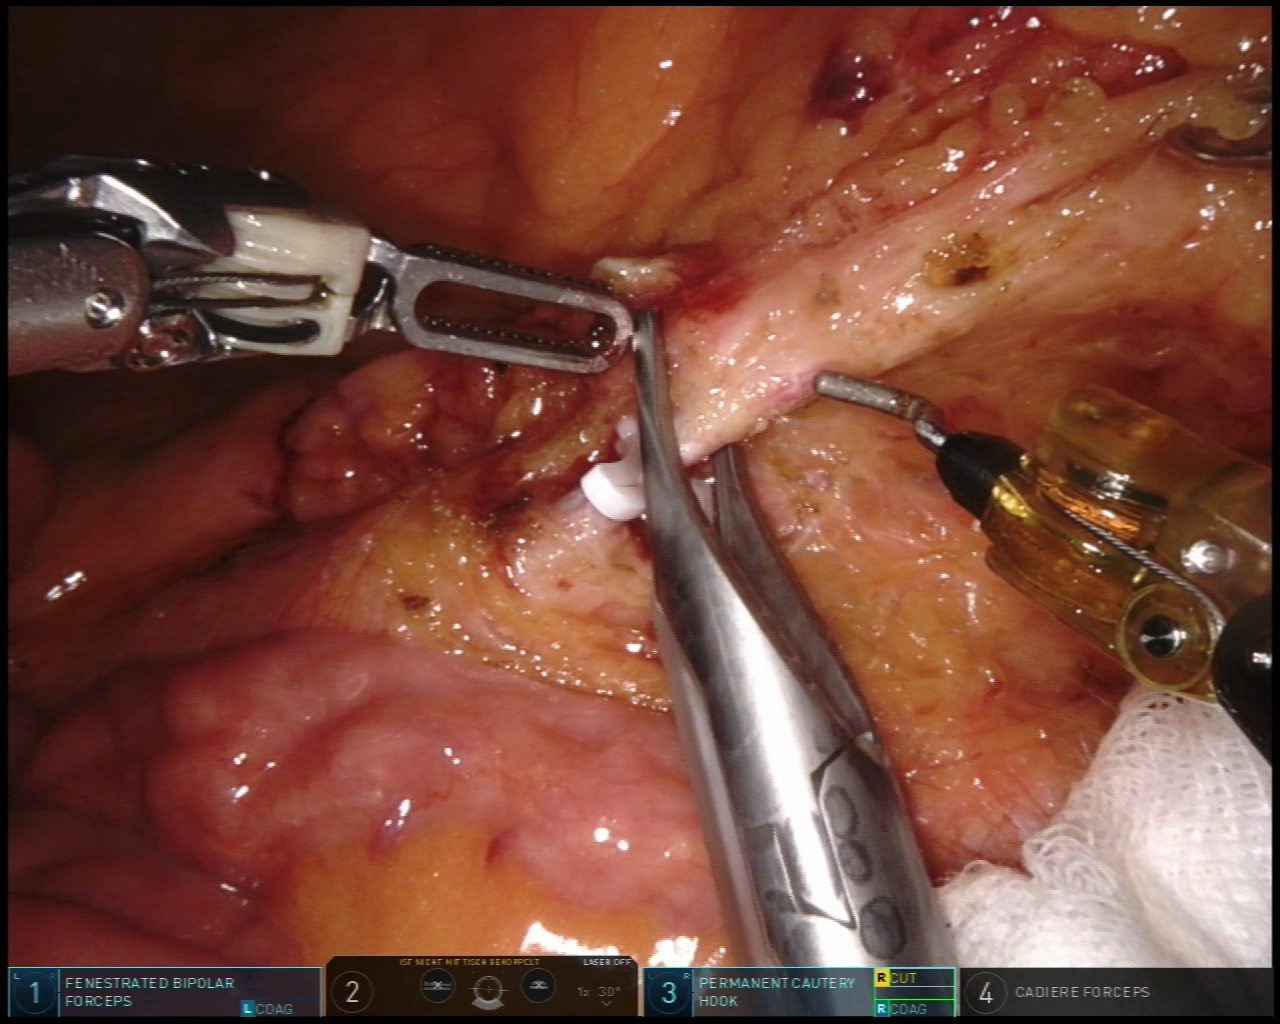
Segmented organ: inferior_mesenteric_artery
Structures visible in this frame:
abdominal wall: no
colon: no
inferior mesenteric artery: yes
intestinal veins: no
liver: no
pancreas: no
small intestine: yes
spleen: no
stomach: no
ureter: no
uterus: no
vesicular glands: no